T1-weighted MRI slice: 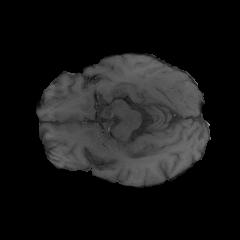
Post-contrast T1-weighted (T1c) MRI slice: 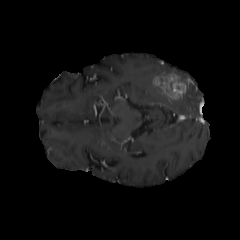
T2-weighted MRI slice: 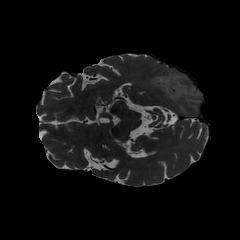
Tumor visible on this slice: yes